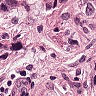
Metastatic tissue present: yes